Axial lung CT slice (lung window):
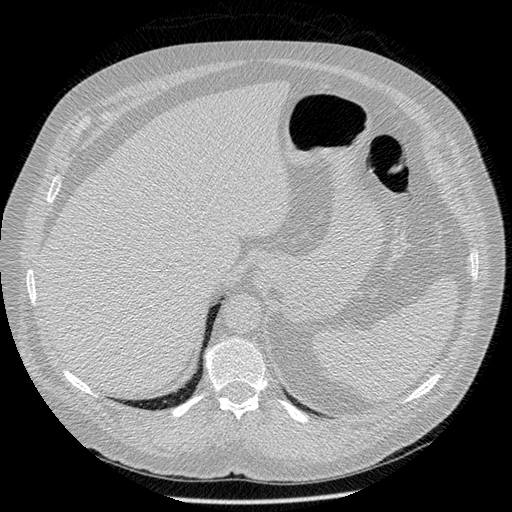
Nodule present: no